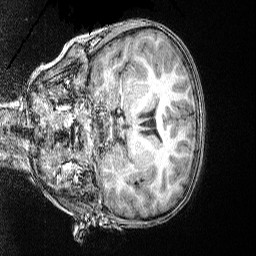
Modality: T1w
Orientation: coronal
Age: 84
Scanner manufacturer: siemens
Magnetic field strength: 3 T
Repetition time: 2.5 s
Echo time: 0.00347 s